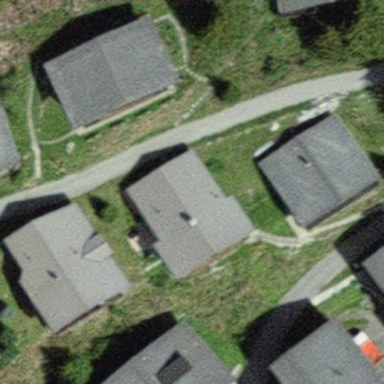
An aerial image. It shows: Residential building.